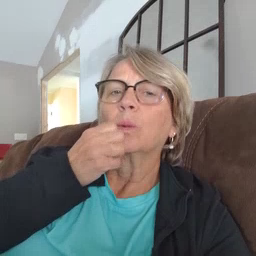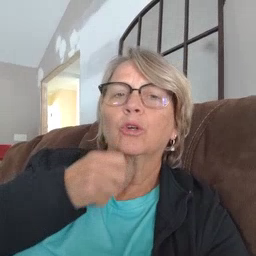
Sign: underwear